Field crop: maize
Growth stage: 2
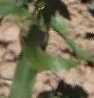
Species: maize